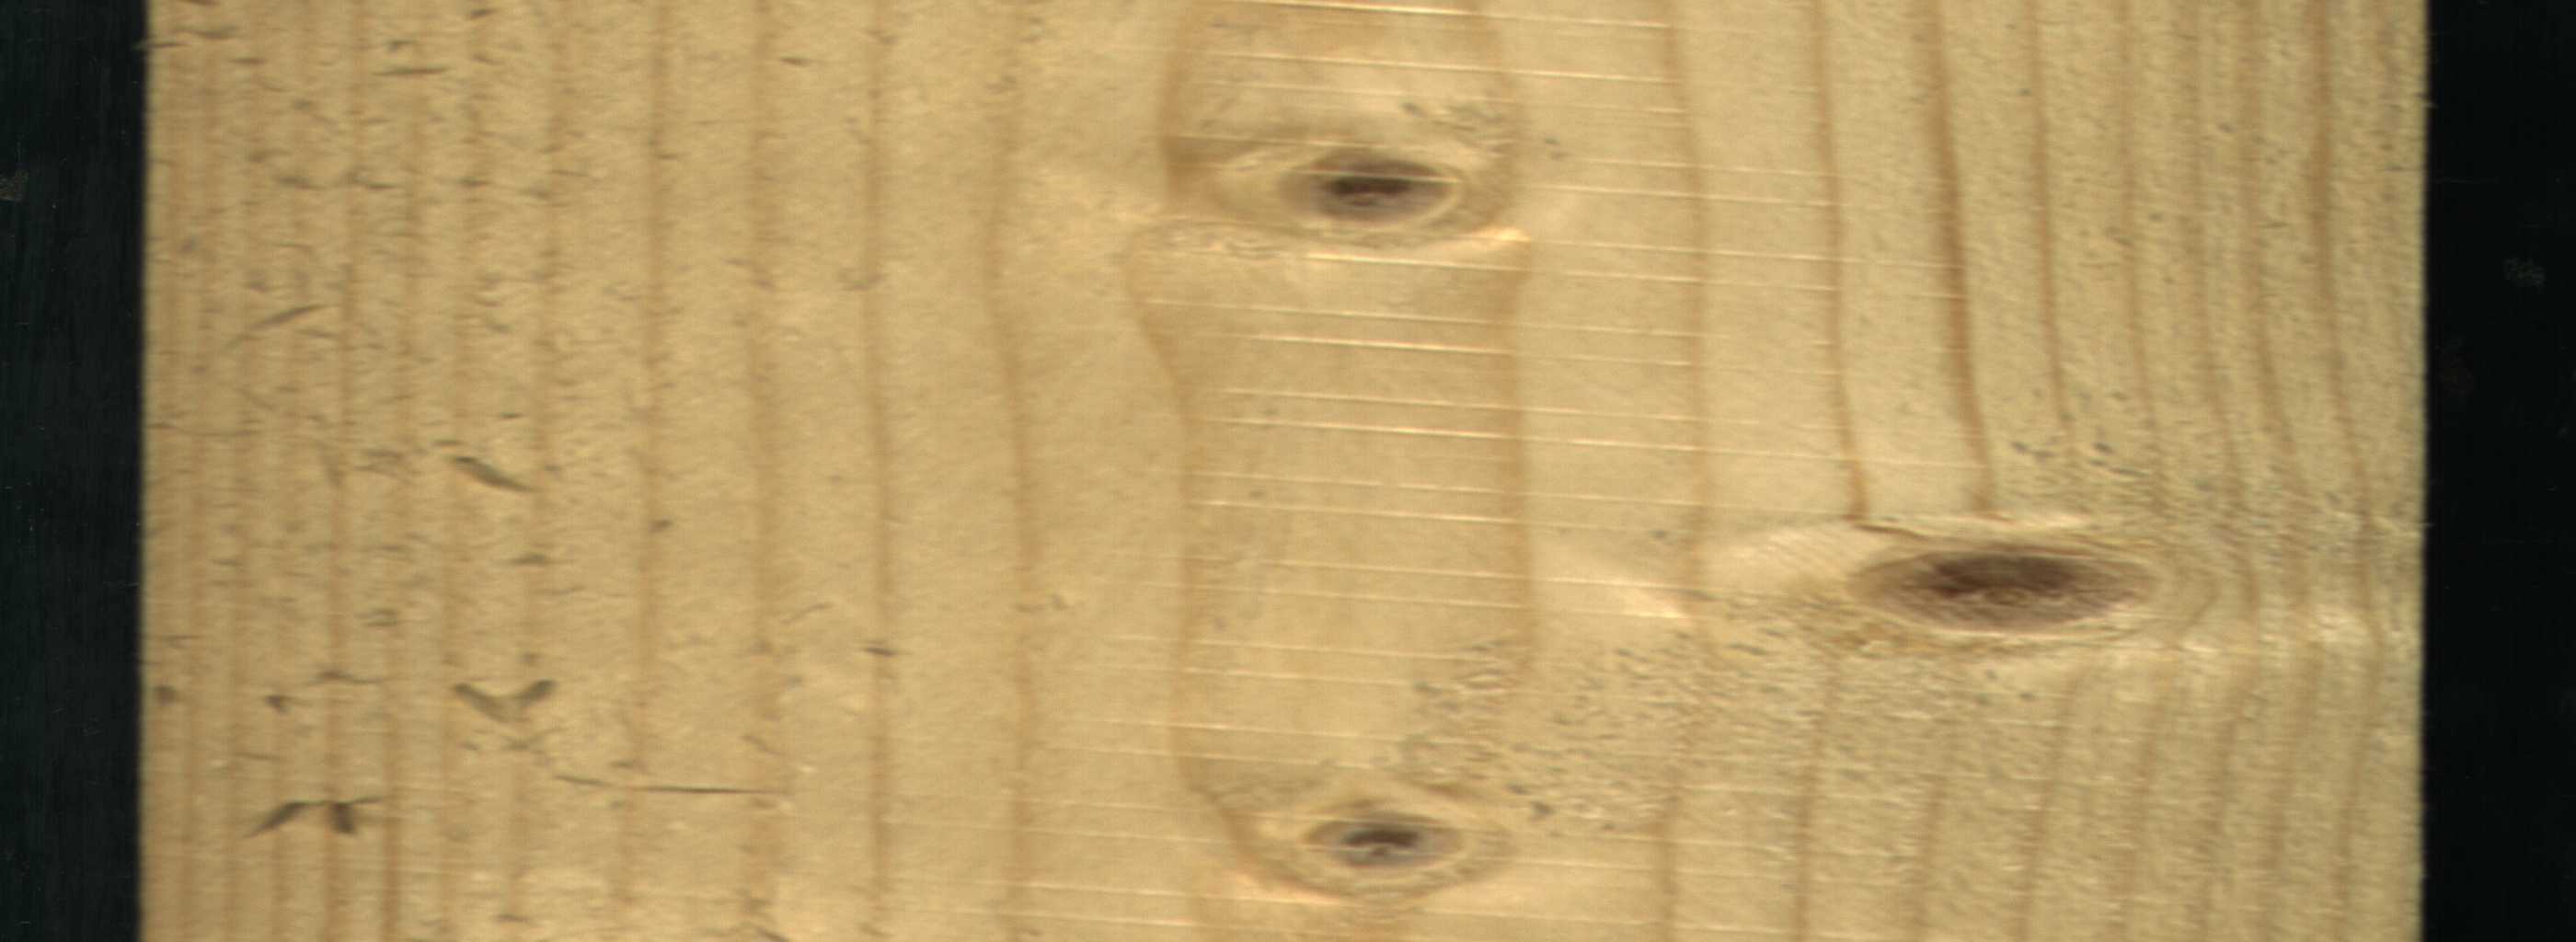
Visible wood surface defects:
Live_Knot
Live_Knot
Live_Knot